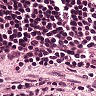
Metastatic tissue present: no